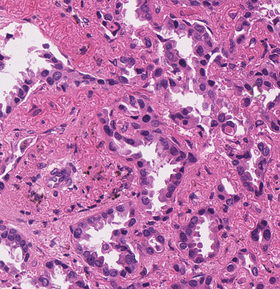
Tumor epithelial tissue: yes
Tumor-associated stroma tissue: yes
Normal tissue: no